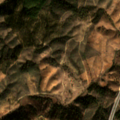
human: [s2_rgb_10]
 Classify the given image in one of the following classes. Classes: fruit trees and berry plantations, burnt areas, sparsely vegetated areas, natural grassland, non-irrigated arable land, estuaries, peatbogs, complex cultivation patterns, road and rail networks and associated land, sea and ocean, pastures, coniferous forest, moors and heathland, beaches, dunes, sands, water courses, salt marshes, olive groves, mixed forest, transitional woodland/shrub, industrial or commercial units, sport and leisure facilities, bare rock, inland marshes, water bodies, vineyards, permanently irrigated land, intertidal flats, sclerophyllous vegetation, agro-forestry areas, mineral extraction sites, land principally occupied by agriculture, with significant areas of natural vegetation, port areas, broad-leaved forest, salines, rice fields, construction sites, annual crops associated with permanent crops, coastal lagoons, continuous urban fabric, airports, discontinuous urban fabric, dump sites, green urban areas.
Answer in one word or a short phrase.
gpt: land principally occupied by agriculture, with significant areas of natural vegetation, broad-leaved forest, sclerophyllous vegetation